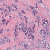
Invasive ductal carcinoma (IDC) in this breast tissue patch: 1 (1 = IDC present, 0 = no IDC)